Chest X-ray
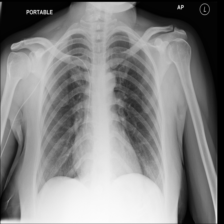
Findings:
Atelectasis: negative
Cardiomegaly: negative
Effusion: negative
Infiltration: negative
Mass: negative
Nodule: negative
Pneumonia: negative
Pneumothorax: negative
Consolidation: negative
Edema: negative
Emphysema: negative
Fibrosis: negative
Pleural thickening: negative
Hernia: negative